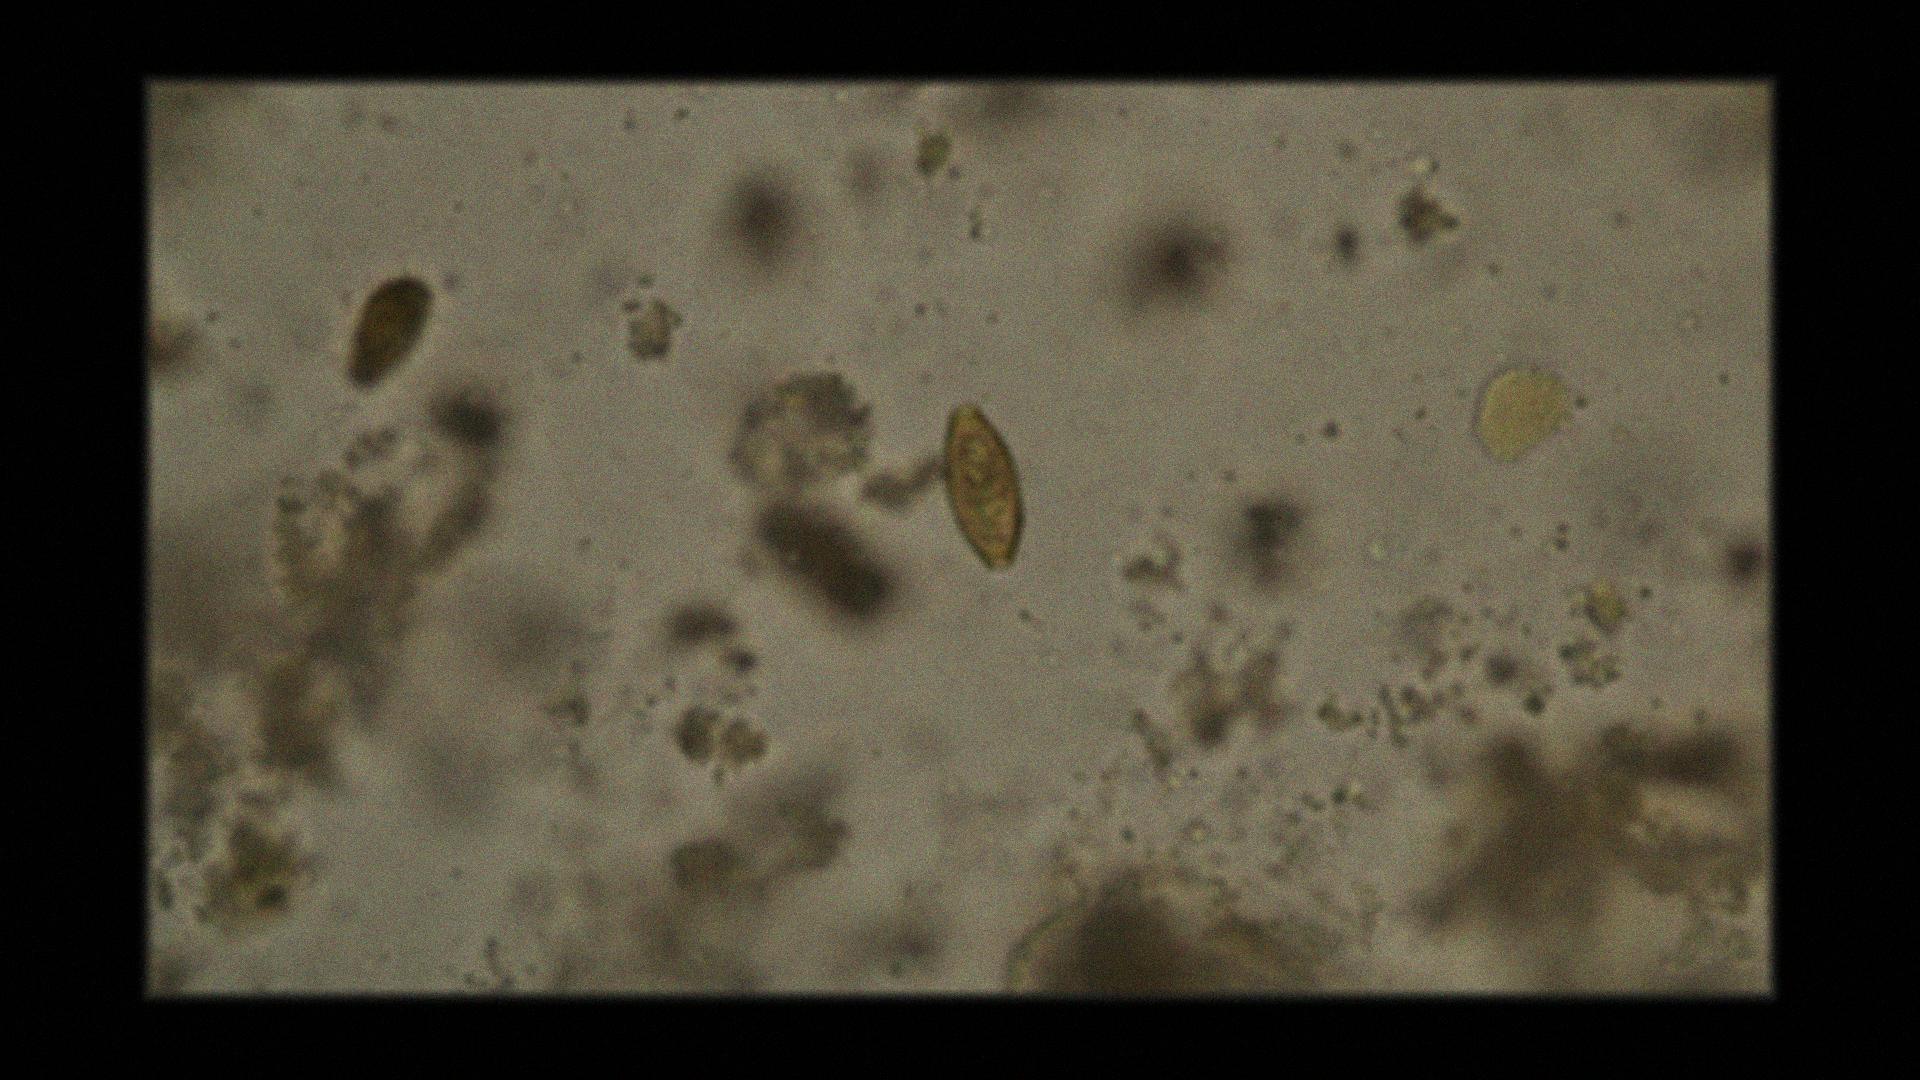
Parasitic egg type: Trichuris trichiura